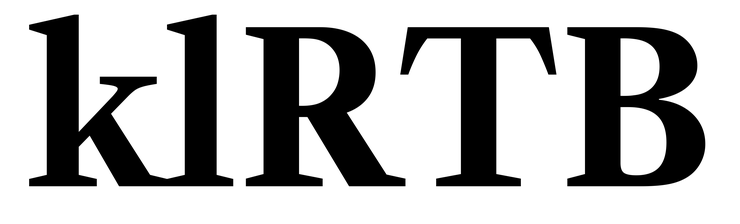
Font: LibreCaslonText_Bold